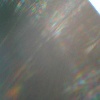
Label: sunburn